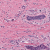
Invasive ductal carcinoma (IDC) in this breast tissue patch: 1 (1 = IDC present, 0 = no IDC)